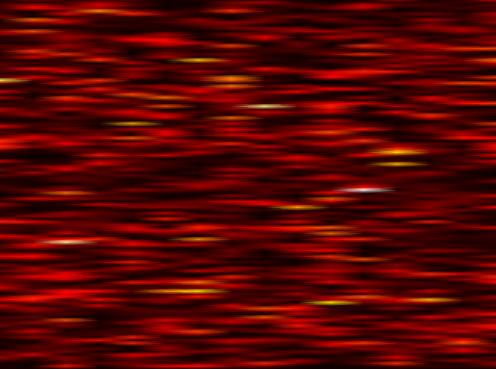
Label: UFMC